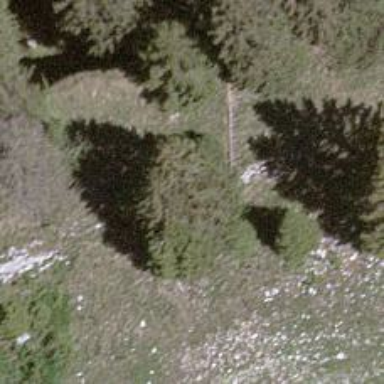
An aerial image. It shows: Single tag "natural: tree."